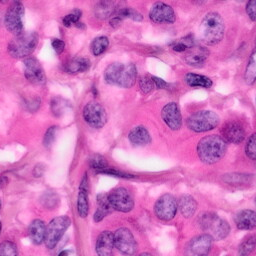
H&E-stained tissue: Pancreatic